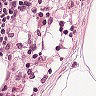
Metastatic tissue present: no